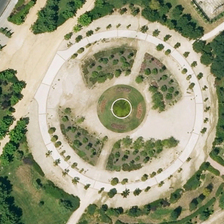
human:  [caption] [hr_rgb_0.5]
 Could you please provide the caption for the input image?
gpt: this a public square with some trees .

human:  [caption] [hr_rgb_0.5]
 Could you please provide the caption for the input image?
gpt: many green trees are around a circle square .

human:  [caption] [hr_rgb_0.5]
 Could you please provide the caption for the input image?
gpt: the trees are green and the ground is yellow .

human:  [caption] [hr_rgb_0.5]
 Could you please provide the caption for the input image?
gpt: many green trees are around a circle square .

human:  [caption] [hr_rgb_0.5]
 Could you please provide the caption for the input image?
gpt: this a public square with some trees .